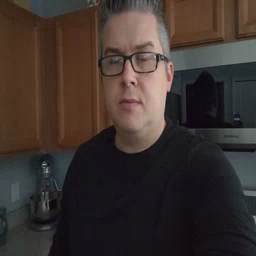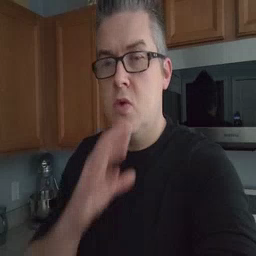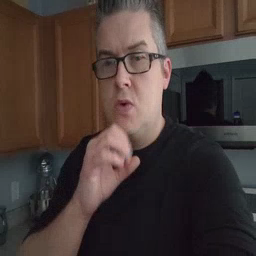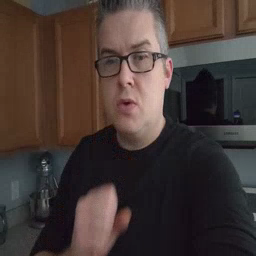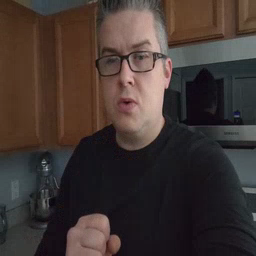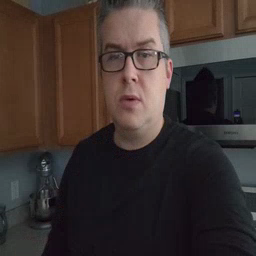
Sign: old